Question: I'm reading info from file and put it in a table. The code for this is not mine, but is exactly what I need so I'm trying to keep it and make it useful for me. What I need to add are 5-6 buttons and the functionality for them, but being totally new to working with 'SWING' I'm having really hard time to complete both - keeping my existing code and adding the buttons on a proper positions.
This is my file, the first part is where the table is made and where I try to include the code for one button:
'''
public class DataFileTable extends JPanel {
public DataFileTable(String dataFilePath) {
JTable table;
DataFileTableModel model;
Font f;
f = new Font("SanSerif",Font.PLAIN,24);
setFont(f);
setLayout(new BorderLayout());
model = new DataFileTableModel(dataFilePath);
table = new JTable();
table.setModel(model);
table.createDefaultColumnsFromModel();
//Try to add button
JButton button = new JButton("First Button");
button.setSize(80,20);
button.setVerticalAlignment(SwingConstants.BOTTOM);
button.setHorizontalAlignment(SwingConstants.RIGHT);
//End button part
JScrollPane scrollpane = new JScrollPane(table);
scrollpane.add(button);//Add button
add(scrollpane);
}
'''
and the second part is mostly the 'main' function:
'''
public Dimension getPreferredSize(){
return new Dimension(400, 300);
}
public static void main(String s[]) {
JFrame frame = new JFrame("Data File Table");
DataFileTable panel;
panel = new DataFileTable("customers.dat");
frame.setDefaultCloseOperation(JFrame.DO_NOTHING_ON_CLOSE);
frame.setForeground(Color.black);
frame.setBackground(Color.lightGray);
frame.getContentPane().add(panel,"Center");
frame.setSize(panel.getPreferredSize());
frame.setVisible(true);
frame.addWindowListener(new WindowCloser());
}
}
class WindowCloser extends WindowAdapter {
public void windowClosing(WindowEvent e) {
Window win = e.getWindow();
win.setVisible(false);
System.exit(0);
}
}
'''
Here is a PrintScreen of what I get with this code:

I'm not looking for the best look and feel, but it would be really nice if I can keep the current code and add the buttons somewhere in the bottom. I tried to add the button directly to the frame form the 'main' with 'frame.add(button)' but then even though I have set a size the button takes all the space and the table is no more visible.
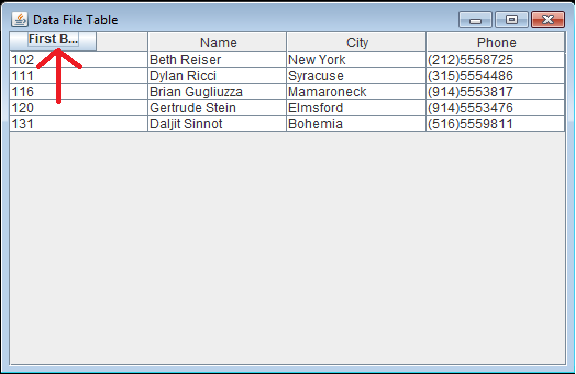
Answer: You can't do the following:
'''
JScrollPane scrollpane = new JScrollPane(table);
scrollpane.add(button);//Add button
add(scrollpane);
'''
because the scrollpane can have only one <URL> which display the table.
I suggest:
'''
add(scrollpane, BorderLayout.CENTER );
'''
and
'''
JToolBar toolbar = new JToolBar();
toolbar.add( button1 );
toolbar.add( button2 );
toolbar.add( button3 );
...
add( toolbar, BorderLayout.NORTH );
'''
Se the documentation for <URL>